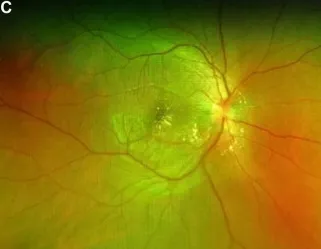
Scanning laser fundus photography of the eyes showed gradual reduction in optic disk congestion and edema, with a gradual complete absorption of stellate exudates in the macular area. 1 month after discharge.
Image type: ophthalmic_imaging (fundus_photograph)